Question: I am trying to create a button border style like this:

So I have created a drawable.xml and put 2 rectangular shapes on top of each other with the second one 2dp smaller like this:
'''
<?xml version="1.0" encoding="UTF-8"?>
<layer-list xmlns:android="http://schemas.android.com/apk/res/android" >
<item>
<shape android:shape="rectangle" >
<gradient
android:angle="135"
android:endColor="#6cd0f4"
android:startColor="#acd44d"
android:type="linear" />
<corners android:radius="5dp" />
</shape>
</item>
<item
android:bottom="2dp"
android:left="2dp"
android:right="2dp"
android:top="2dp">
<shape android:shape="rectangle" >
<solid android:color="#4267af" />
<corners android:radius="3dp" />
</shape>
</item>
</layer-list>
'''
This work fine but I want to make the button transparent so it takes the color of its parent view.
Anyone have an idea how can I create a similar effect? Is nine-patch drawable more flexible to do such a job?
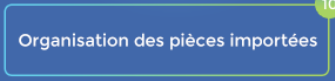
Answer: I finilly decided to use nine patch images.